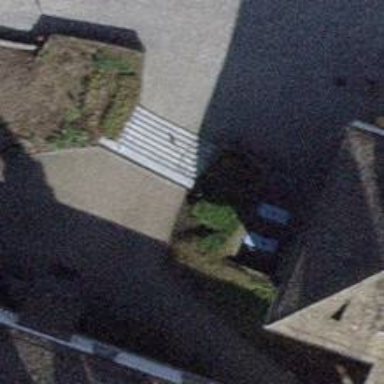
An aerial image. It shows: Set of steps on the road.